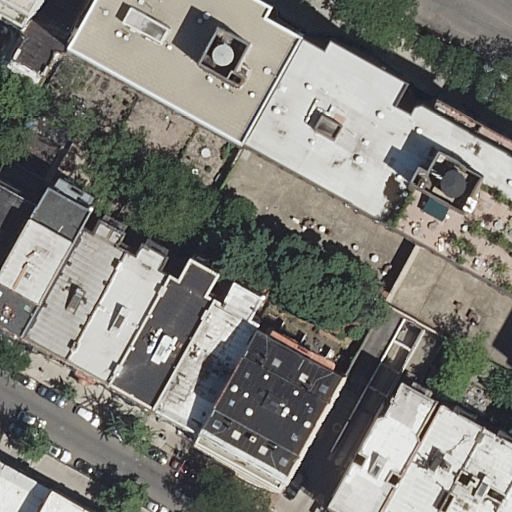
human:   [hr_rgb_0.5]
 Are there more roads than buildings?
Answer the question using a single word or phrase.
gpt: no

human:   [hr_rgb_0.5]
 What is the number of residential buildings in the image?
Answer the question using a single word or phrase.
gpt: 18

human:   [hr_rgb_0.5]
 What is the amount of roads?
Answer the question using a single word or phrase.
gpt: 2

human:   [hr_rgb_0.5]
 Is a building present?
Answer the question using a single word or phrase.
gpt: yes

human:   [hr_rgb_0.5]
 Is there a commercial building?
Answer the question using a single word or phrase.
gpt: no

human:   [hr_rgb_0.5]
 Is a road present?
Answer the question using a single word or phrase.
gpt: yes

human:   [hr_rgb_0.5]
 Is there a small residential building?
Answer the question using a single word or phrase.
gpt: yes

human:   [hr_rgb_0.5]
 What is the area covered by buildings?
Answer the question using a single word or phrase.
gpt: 5369m2

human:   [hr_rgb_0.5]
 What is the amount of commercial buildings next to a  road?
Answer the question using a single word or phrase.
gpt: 0

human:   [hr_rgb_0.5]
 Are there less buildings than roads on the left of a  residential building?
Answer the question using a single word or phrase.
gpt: no

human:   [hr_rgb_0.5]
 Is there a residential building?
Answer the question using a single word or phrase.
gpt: yes

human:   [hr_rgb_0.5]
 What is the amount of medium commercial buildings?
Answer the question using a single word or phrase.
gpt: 0

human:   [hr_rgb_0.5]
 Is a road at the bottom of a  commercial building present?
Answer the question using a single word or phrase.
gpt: no

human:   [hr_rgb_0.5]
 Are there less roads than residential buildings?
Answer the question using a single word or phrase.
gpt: yes

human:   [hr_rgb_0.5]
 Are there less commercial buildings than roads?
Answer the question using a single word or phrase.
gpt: yes

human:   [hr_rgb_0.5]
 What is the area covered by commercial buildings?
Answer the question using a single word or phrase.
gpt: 0m2

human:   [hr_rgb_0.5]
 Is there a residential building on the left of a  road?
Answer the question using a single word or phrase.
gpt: yes

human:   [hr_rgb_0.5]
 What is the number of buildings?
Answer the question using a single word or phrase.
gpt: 18

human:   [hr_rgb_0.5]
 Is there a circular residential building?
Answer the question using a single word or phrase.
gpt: no

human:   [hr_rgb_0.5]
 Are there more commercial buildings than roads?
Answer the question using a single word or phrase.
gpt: no

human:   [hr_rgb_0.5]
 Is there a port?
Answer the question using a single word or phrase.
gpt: no

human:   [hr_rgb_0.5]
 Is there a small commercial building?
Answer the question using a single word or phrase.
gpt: no

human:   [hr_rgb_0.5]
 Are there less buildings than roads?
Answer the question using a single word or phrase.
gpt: no

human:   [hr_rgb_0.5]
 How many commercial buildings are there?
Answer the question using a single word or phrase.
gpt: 0

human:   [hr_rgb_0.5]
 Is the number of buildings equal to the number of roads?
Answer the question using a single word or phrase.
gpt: no

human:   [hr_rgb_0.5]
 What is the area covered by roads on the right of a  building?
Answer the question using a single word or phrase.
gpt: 0m2

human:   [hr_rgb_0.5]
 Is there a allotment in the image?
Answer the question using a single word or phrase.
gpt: no

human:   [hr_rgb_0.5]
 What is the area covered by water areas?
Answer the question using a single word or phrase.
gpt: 0m2

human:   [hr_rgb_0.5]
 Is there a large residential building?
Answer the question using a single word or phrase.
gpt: yes

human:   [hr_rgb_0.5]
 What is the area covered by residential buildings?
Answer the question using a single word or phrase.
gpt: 5369m2

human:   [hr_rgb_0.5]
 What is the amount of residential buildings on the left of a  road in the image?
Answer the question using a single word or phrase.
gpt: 15

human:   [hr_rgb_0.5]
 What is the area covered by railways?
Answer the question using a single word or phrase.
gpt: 0m2

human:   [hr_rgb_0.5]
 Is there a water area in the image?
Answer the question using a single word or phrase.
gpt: no

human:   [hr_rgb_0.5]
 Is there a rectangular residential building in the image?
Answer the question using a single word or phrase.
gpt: yes

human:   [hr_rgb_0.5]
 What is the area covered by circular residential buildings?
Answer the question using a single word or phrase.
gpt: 0m2

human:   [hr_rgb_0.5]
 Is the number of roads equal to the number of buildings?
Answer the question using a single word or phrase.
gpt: no

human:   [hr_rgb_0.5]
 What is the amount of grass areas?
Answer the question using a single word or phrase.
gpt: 0

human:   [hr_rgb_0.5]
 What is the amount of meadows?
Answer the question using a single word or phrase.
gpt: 0

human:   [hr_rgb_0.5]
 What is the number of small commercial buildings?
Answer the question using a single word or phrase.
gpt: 0

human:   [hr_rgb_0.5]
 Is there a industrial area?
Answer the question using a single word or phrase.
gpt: no

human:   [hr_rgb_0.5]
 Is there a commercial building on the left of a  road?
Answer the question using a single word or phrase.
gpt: no

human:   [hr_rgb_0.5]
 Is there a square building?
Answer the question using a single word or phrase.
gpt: no

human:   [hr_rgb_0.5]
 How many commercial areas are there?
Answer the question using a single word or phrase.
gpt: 0

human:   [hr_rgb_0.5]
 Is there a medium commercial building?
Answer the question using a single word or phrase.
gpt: no

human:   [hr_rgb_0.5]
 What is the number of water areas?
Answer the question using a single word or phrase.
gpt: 0

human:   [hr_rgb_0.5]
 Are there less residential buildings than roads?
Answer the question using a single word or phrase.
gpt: no

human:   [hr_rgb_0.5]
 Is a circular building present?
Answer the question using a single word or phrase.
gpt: no

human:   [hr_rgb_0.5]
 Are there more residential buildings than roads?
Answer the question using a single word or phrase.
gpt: yes

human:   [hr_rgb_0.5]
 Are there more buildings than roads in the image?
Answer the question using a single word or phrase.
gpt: yes

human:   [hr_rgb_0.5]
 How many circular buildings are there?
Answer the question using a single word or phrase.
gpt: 0

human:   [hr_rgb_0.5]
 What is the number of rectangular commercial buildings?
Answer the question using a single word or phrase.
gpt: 0

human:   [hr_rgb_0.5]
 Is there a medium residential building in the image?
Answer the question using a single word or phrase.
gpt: yes

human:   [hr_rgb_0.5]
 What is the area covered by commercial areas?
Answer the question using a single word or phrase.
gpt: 0m2

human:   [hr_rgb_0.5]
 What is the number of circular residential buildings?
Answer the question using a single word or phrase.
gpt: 0

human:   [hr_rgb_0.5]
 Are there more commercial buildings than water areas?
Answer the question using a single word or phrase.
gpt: no

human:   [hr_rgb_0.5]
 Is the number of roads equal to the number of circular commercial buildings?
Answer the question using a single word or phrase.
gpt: no

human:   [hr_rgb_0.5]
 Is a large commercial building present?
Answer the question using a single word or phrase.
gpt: no

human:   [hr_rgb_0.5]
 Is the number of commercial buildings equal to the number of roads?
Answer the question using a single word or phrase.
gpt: no

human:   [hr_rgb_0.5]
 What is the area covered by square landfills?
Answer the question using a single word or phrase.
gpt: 0m2

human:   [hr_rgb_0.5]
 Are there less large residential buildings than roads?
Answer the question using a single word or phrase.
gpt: no

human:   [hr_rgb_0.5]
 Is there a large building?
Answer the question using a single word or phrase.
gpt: yes

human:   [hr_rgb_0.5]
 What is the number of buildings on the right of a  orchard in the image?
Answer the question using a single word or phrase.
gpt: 0

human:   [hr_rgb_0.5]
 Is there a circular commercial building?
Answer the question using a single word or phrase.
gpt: no

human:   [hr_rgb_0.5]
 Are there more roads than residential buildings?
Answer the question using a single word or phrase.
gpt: no